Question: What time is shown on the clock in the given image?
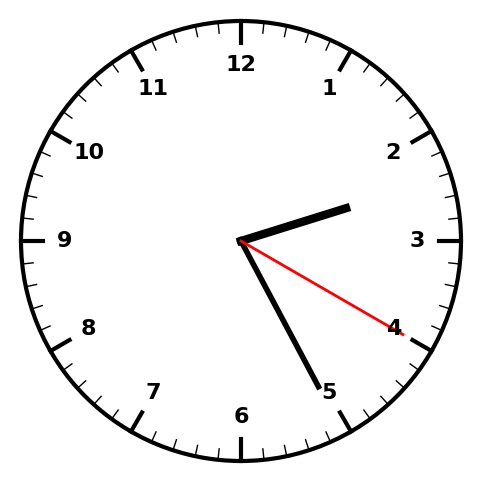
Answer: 02:25:20